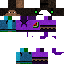
A male human skin with dark skin, wearing brown long hair dressed in a purple hoodie and blue pants, featuring a closed mouth.